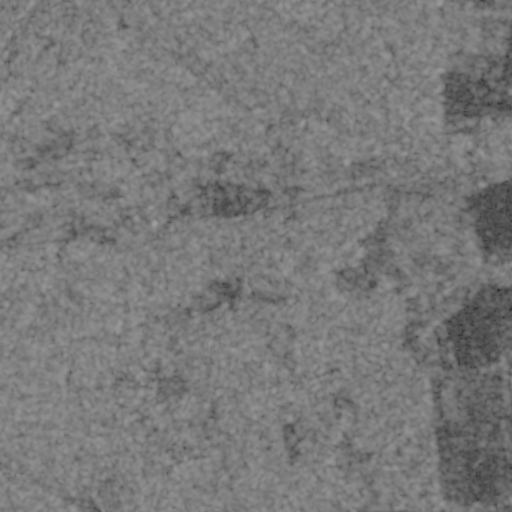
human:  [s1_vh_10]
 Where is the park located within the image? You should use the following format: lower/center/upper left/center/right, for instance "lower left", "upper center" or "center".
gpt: The park is located in the center left of the image.
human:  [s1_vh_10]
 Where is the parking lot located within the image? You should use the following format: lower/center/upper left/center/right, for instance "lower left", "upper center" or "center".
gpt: The parking lot is located in the center left of the image.
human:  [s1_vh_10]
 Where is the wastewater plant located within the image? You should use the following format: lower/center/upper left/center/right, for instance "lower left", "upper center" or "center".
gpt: The wastewater plant is located in the center of the image.
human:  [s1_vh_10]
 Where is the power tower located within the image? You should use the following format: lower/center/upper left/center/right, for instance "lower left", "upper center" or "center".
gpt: There is no power tower in the image.

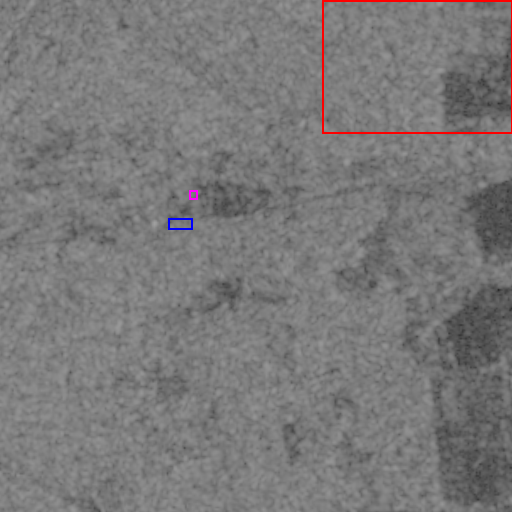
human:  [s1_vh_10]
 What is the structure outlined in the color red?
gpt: The structure outlined in red is a crop field.
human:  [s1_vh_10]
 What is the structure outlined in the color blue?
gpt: The structure outlined in blue is a parking lot.
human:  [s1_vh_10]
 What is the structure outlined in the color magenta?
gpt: The structure outlined in magenta is a wastewater plant.
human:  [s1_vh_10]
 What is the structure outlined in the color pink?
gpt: There is no pink outline.